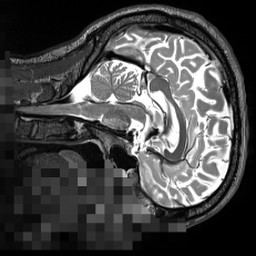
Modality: T2w
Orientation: sagittal
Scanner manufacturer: siemens
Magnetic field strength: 3 T
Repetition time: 3.2 s
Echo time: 0.564 s